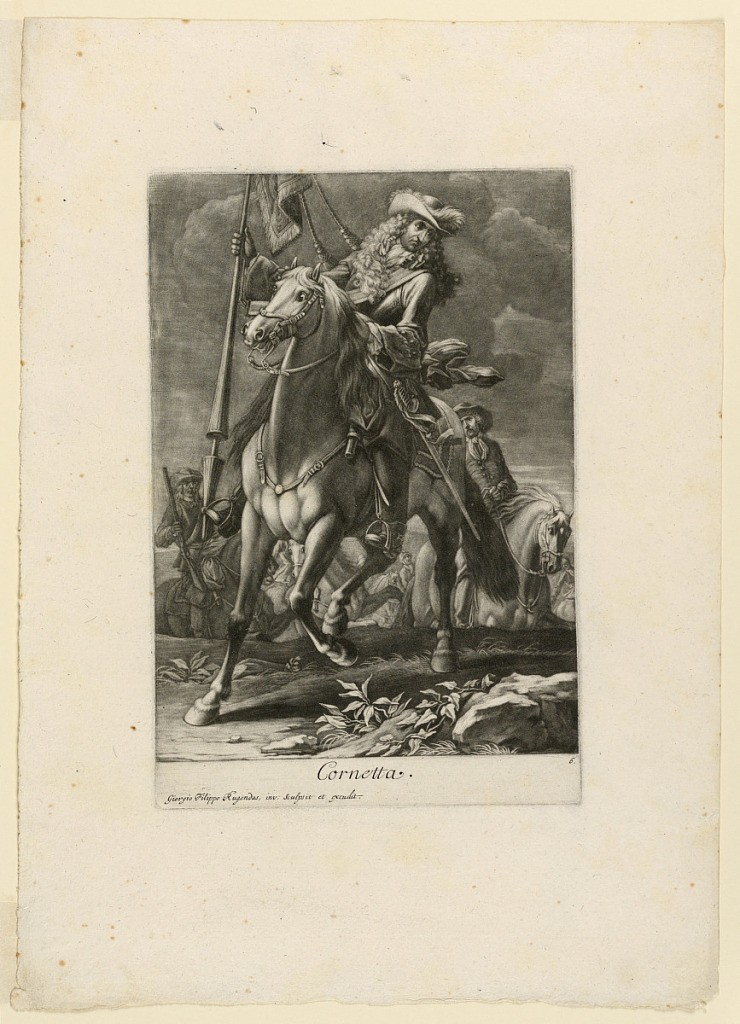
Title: Suite of Cavalry Officers: Standard-Bearer
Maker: Georg Philip Rugendas, German, 1666–1742
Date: ca. 1730
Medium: Mezzotint engraving in dark brown ink on paper
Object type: Print
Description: A mounted standard-bearer is seen frontally, his horse turned slightly to the left. In his right hand he holds the standard staff. In the background, mounted troops.